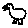
Label: bird